Aerial crown-view tile of a tropical tree (Barro Colorado Island, Panama), acquired 20250124:
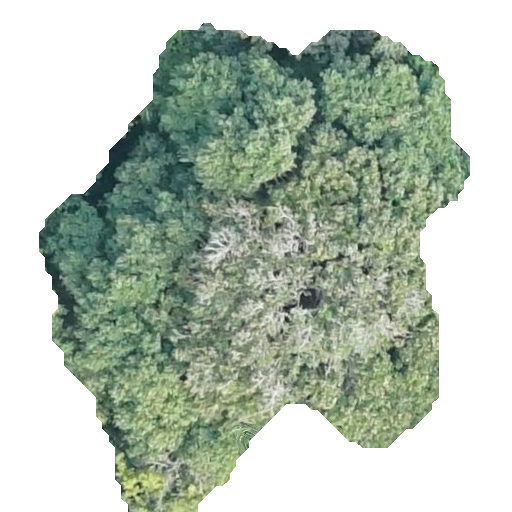
Species: Prioria copaifera
GBIF accepted scientific name: Prioria copaifera
Crown area: 215.881 m²